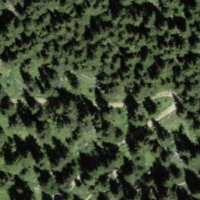
EUNIS habitat code: 43
Species observed at this site:
Laserpitium latifolium